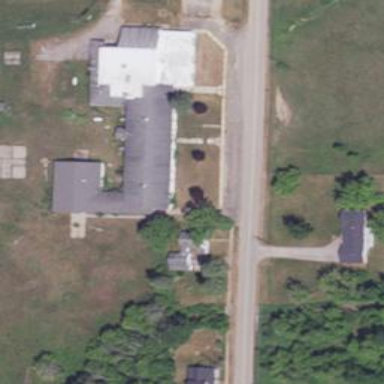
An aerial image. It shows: School.